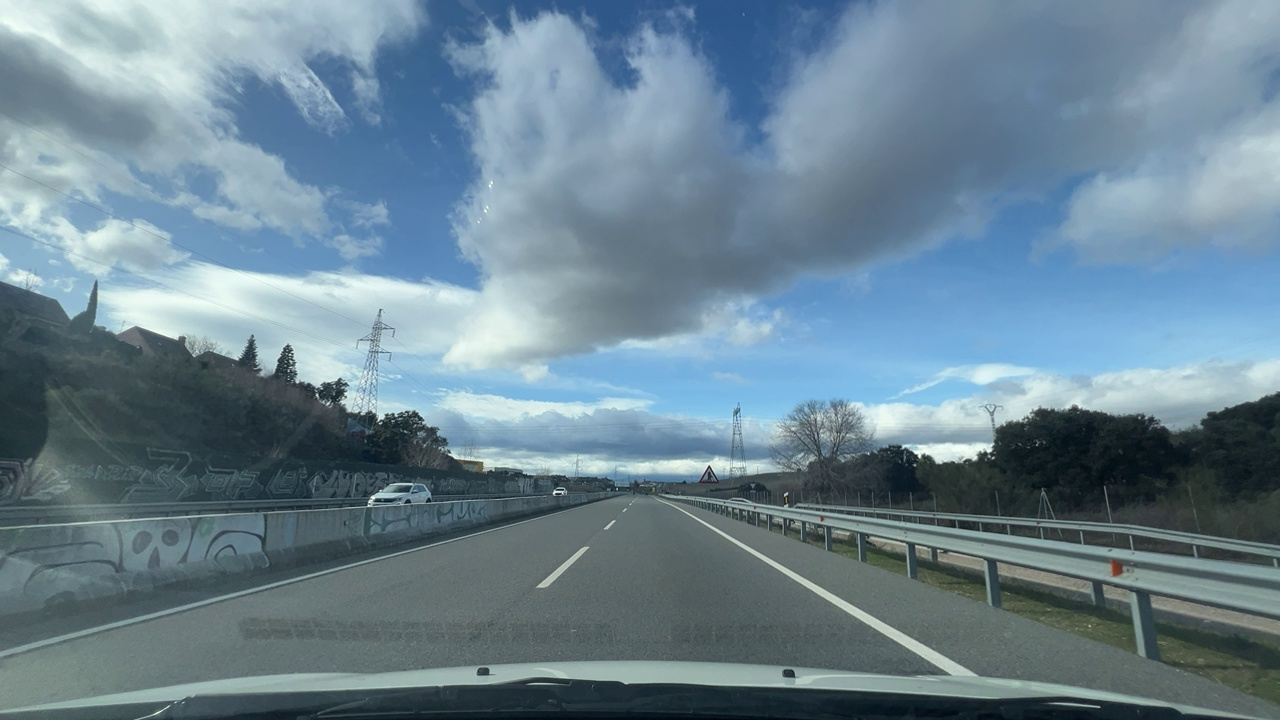
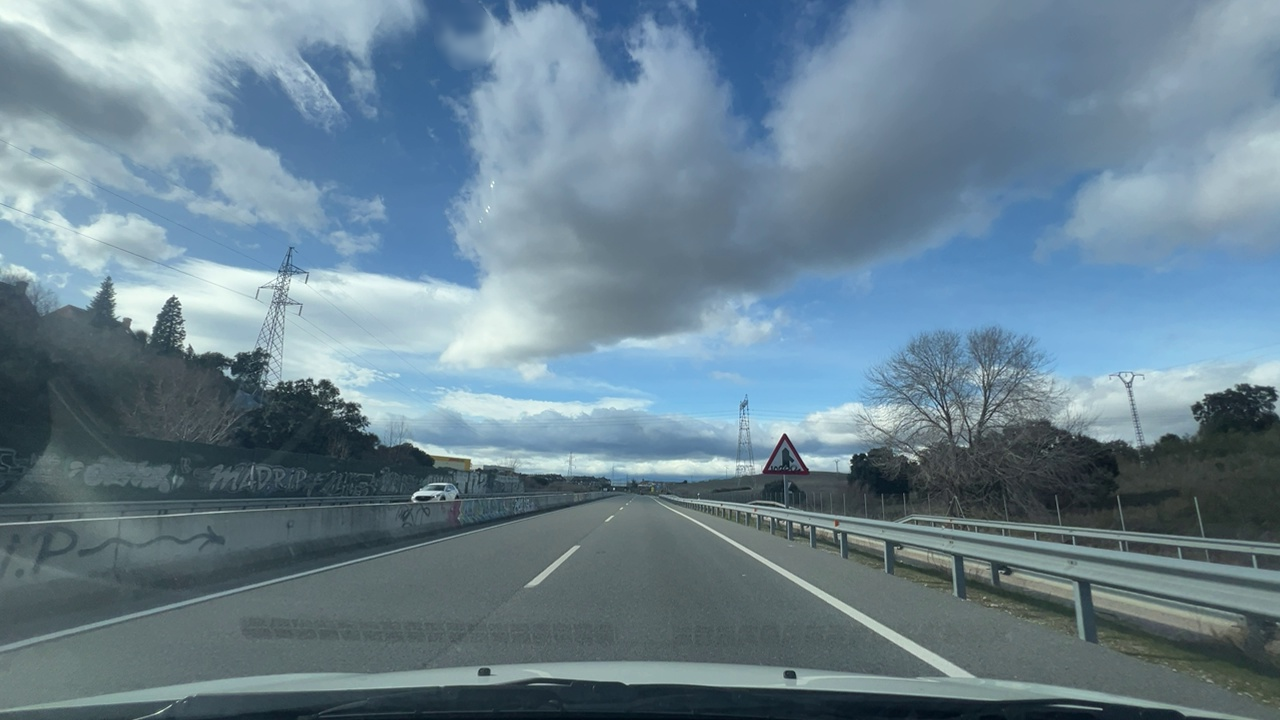
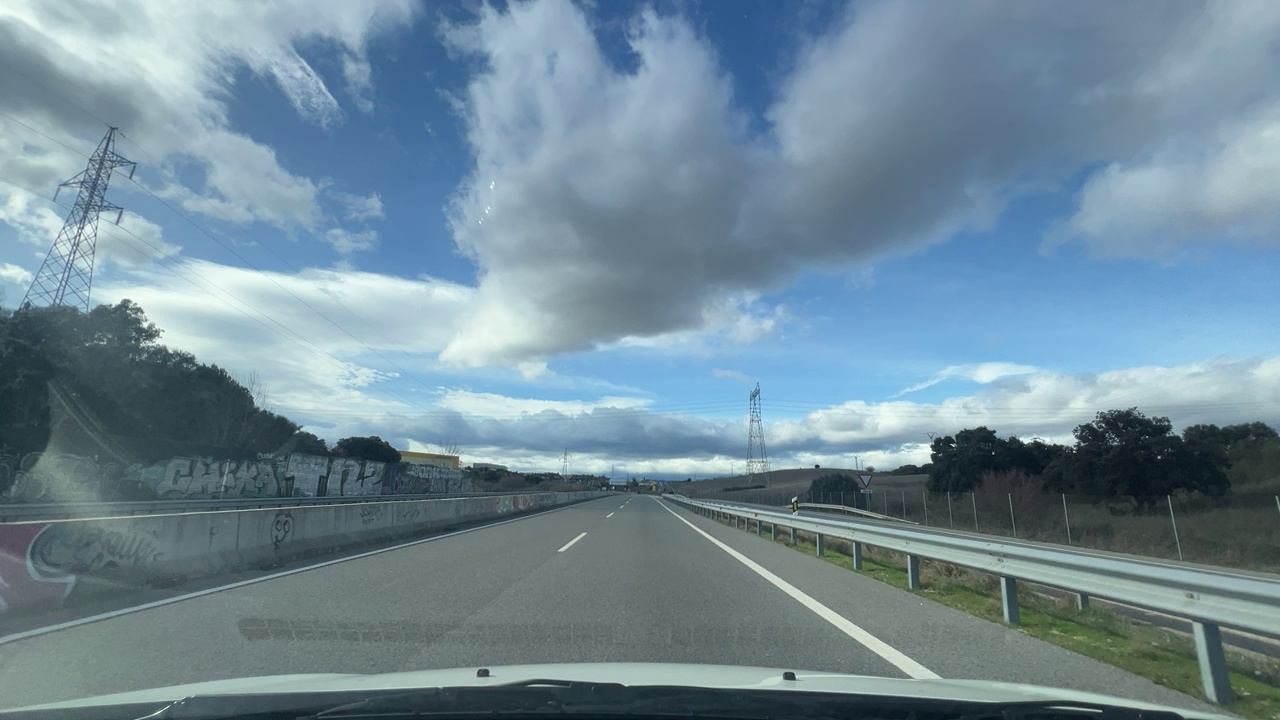
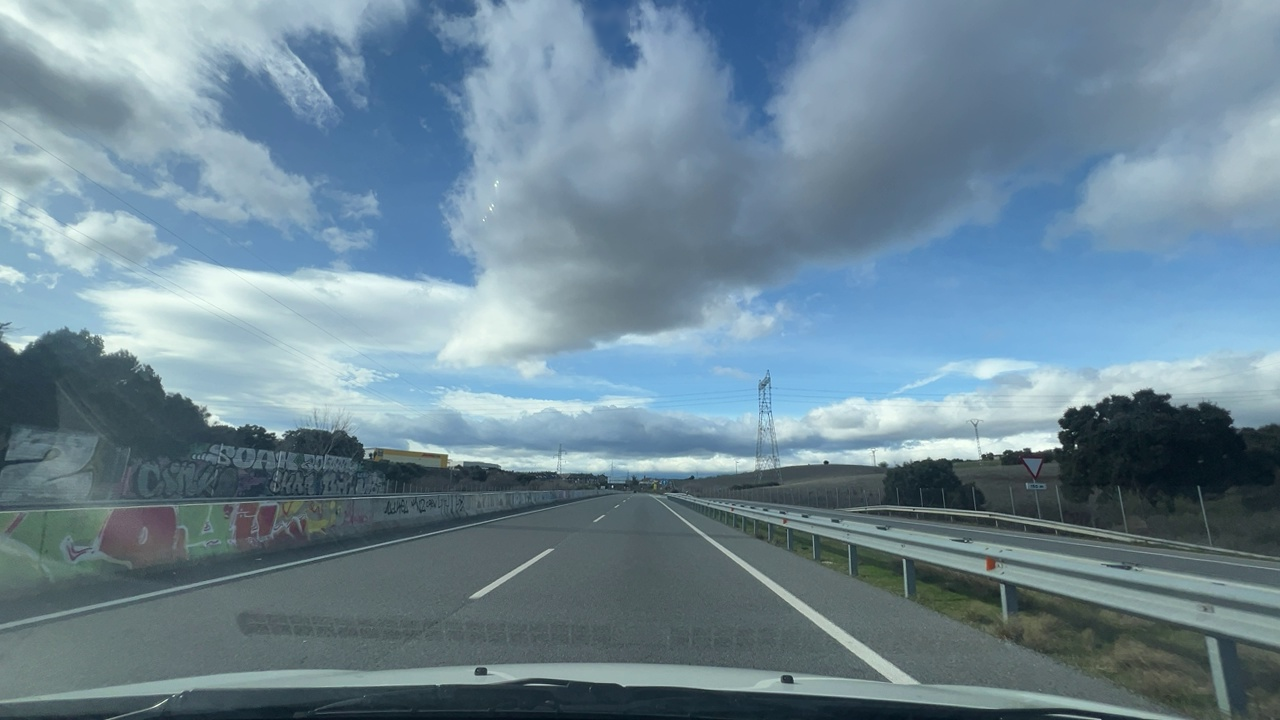
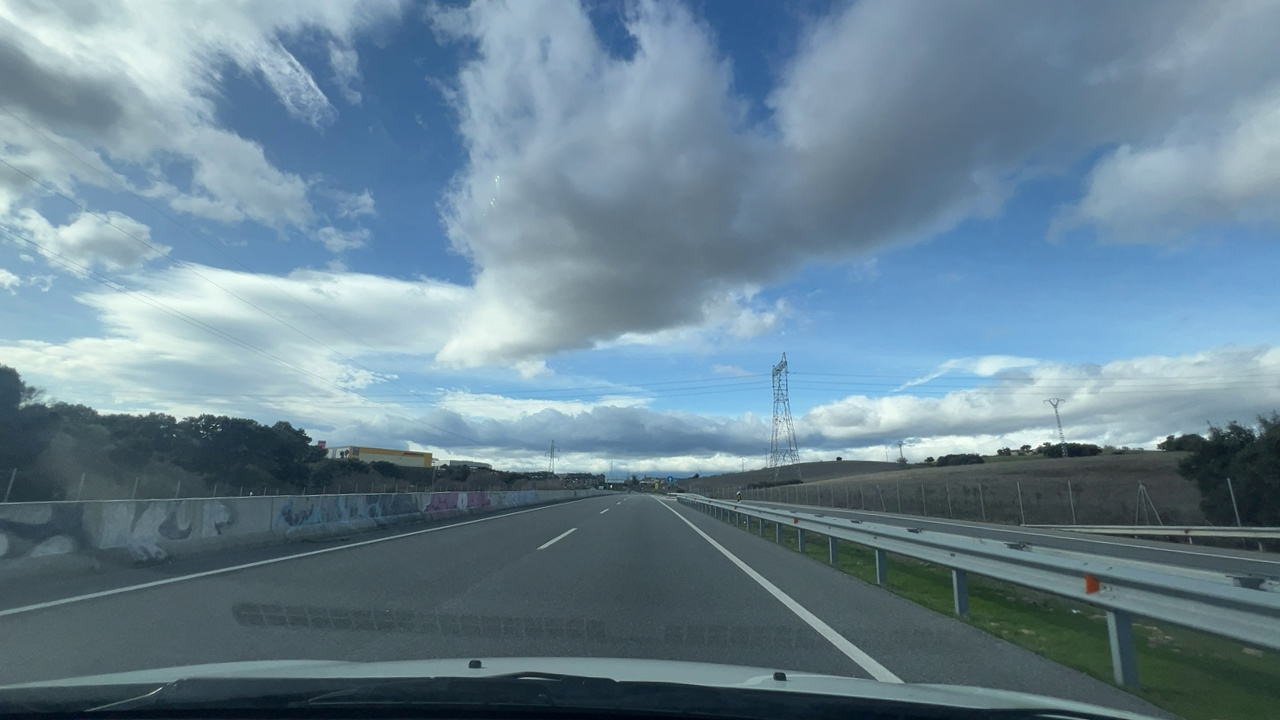
Situation: empty
Question: Is the ego vehicle traveling in a middle lane with traffic lanes (designated to drive cars not to park) on both sides?
Answer: No
Reasoning: Lane markings indicate the ego vehicle is in the right lane of a two lane road